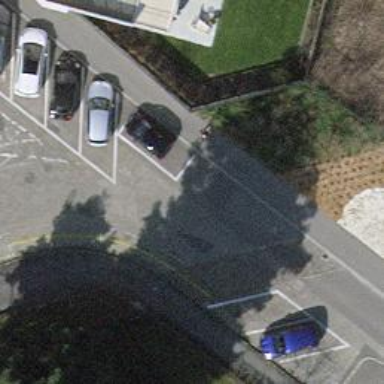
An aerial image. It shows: Kerb barrier.